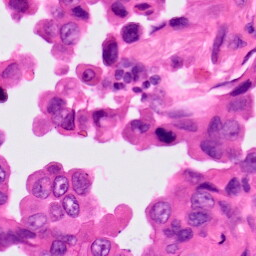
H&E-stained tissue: Lung